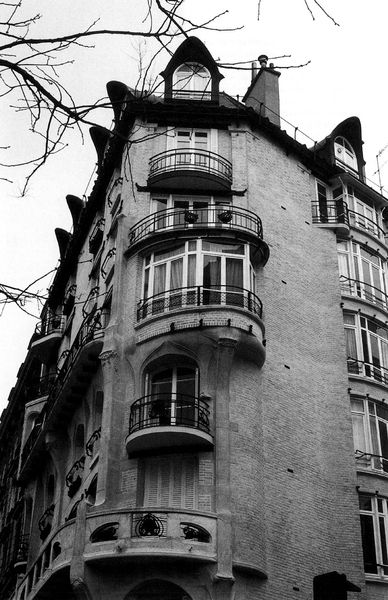
Titel: Appartements Jassedé in Paris
Künstler: Hector Guimard
Standort: Paris (EU - F)
Schlagwörter: baum, himmel, äste, fenster, grau, hell, schwarz, stuhl, weiss, dach, haus, architektur, steine, ast, zweige, kamin, schornstein, balkon, ecke, fassade, moderne, leer, backstein, weis, laden, gardine, jugendstil, vorhänge, geländer, balkone, foto, eisen, erker, fugen, eckhaus, gauben, gaudi, gaube, art nouveau, antenne, gru, nordalpin, runde ecken, stain, 1930, stuhjl